Field crop: maize
Growth stage: 2
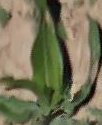
Species: maize